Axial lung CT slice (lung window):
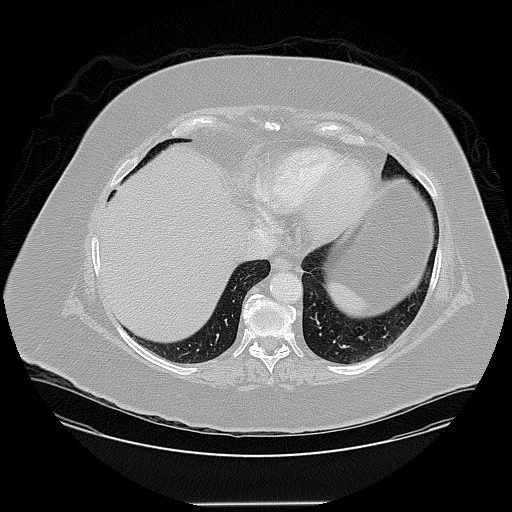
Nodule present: no